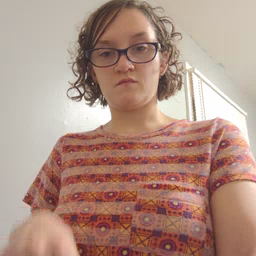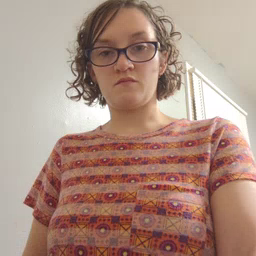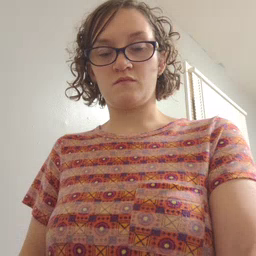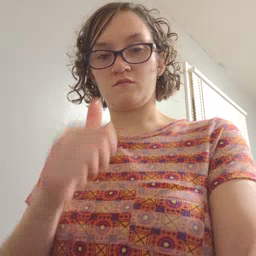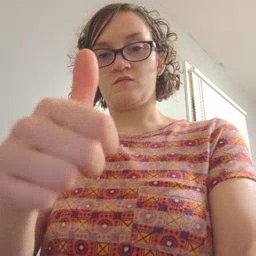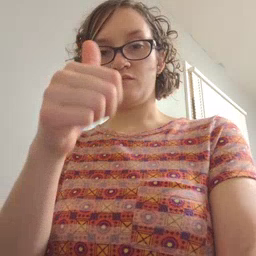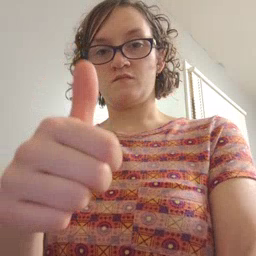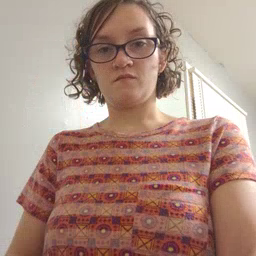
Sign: yourself